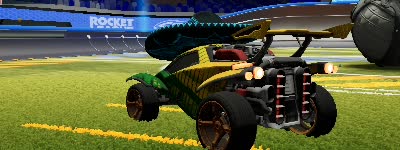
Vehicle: octane